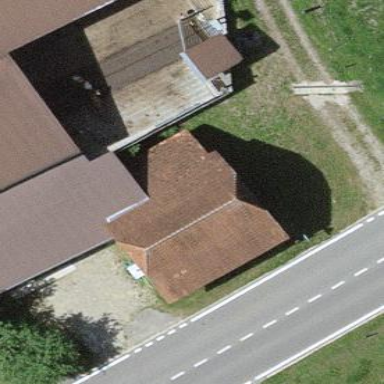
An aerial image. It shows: Barn.